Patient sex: F
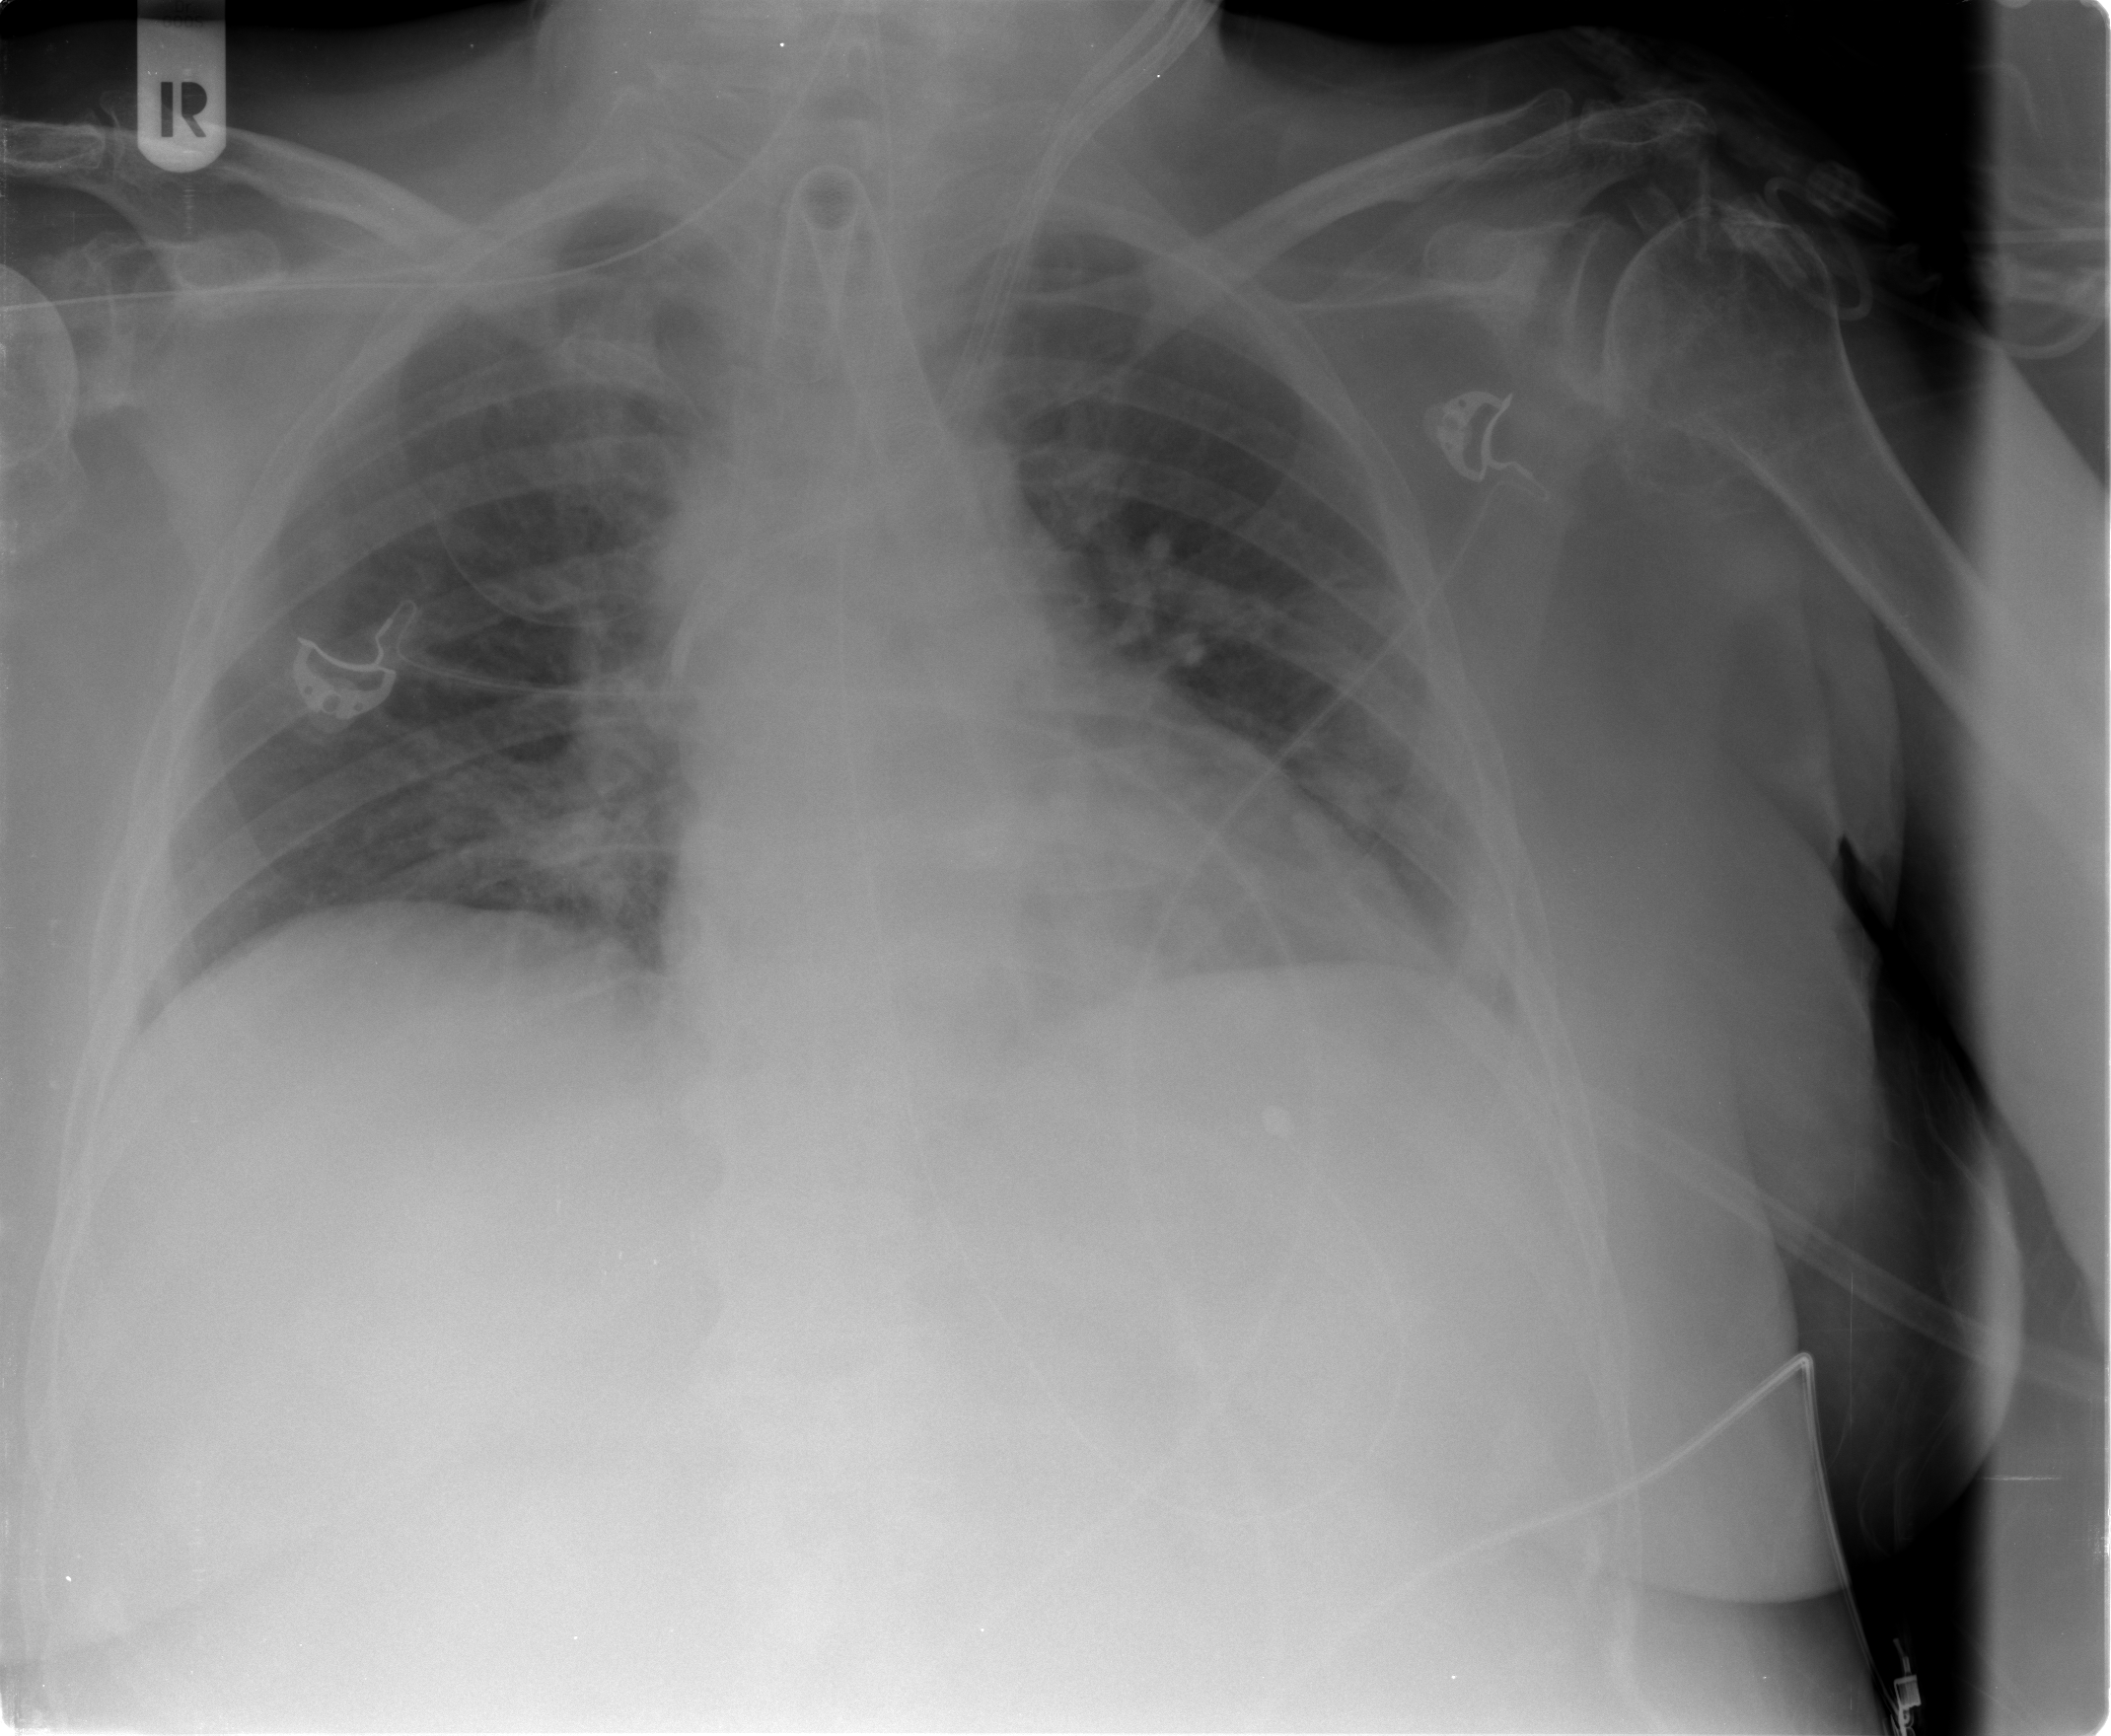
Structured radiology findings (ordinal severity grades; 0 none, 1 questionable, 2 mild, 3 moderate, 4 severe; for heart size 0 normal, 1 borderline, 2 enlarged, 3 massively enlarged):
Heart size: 1
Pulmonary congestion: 0
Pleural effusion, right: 0
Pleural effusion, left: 1
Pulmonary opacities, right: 0
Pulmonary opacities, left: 2
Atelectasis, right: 0
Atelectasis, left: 0